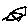
Label: star